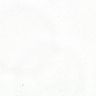
Metastatic tissue present: no